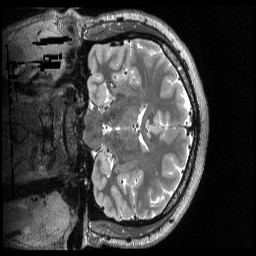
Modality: T2w
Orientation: coronal
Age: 25
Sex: male
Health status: healthy
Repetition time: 3.2 s
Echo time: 0.563 s